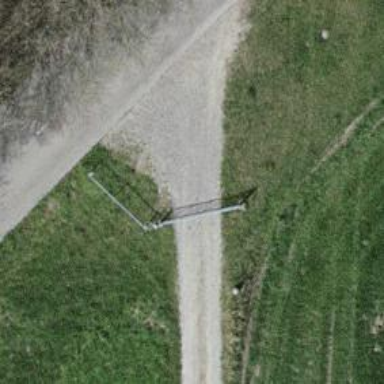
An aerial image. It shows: Gate.